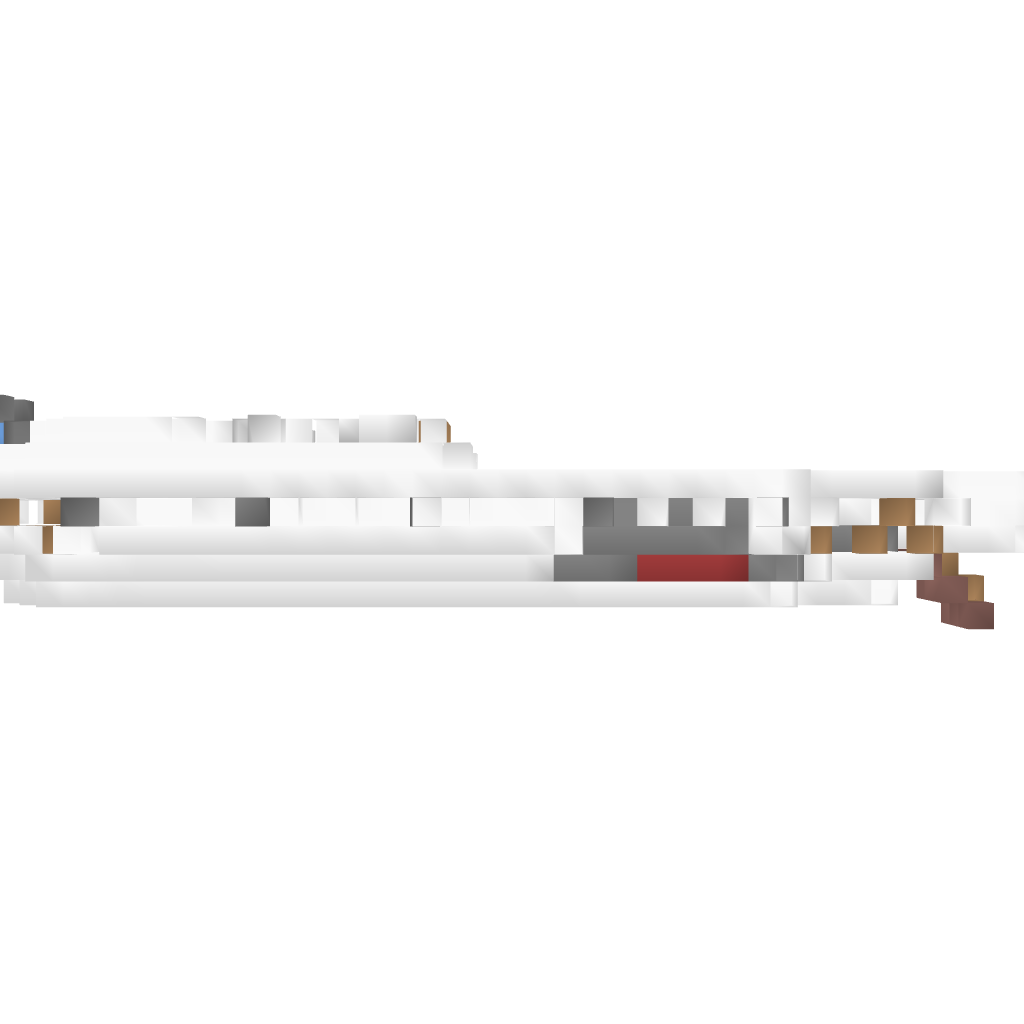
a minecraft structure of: War Airship - Silver Empire Raider bad low quality